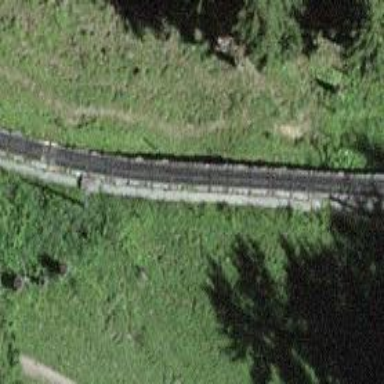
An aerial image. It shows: Narrow-gauge railway track with electrified contact line. The railway has one track.